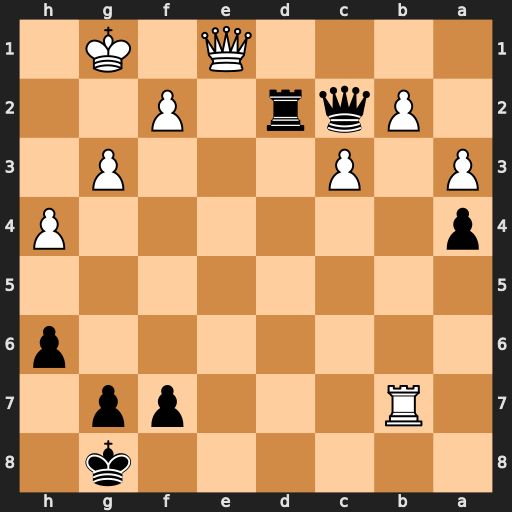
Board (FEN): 6k1/1R3pp1/7p/8/p6P/P1P3P1/1Pqr1P2/4Q1K1
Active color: b
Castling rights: -
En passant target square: -
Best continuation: Rd1 Rb8+ Kh7 Qxd1 Qxd1+